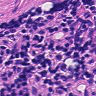
Metastatic tissue present: no